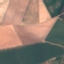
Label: AnnualCrop